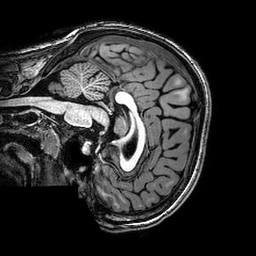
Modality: T1w
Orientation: sagittal
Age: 23
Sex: female
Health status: healthy
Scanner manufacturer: philips
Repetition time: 0.008152 s
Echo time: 0.00375 s